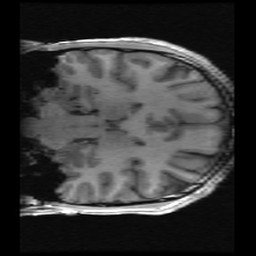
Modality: inplaneT1
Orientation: coronal